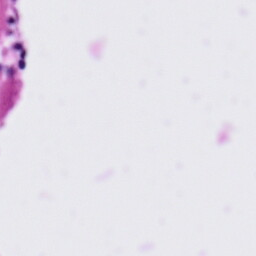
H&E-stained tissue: Tonsil